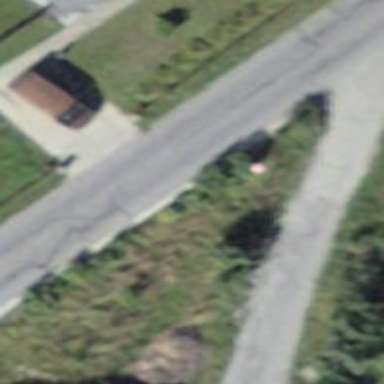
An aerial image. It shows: Tertiary road with asphalt surface and no sidewalks.